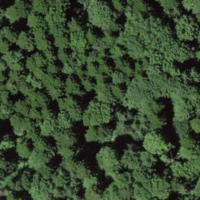
EUNIS habitat code: 44
Species observed at this site:
Equisetum telmateia